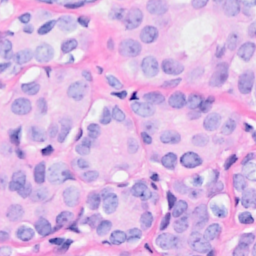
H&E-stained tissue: Breast